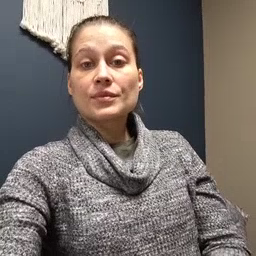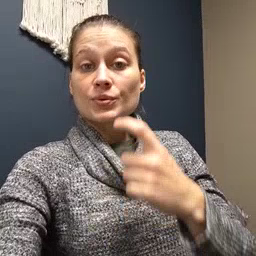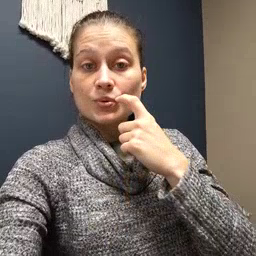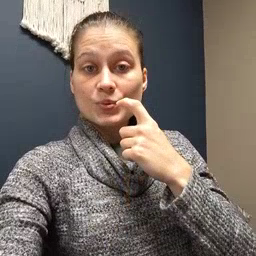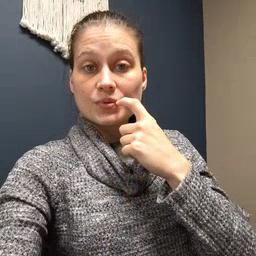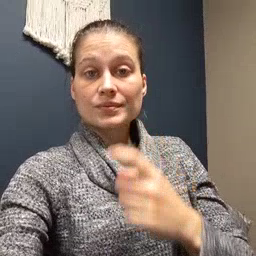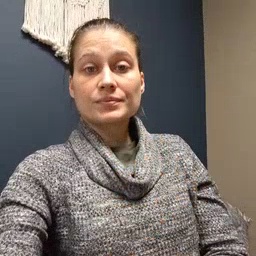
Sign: tooth